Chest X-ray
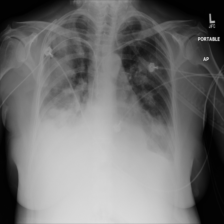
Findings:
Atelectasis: negative
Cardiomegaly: negative
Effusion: negative
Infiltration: negative
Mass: positive
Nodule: negative
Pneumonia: negative
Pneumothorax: negative
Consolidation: negative
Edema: negative
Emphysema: negative
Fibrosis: negative
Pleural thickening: negative
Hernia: negative